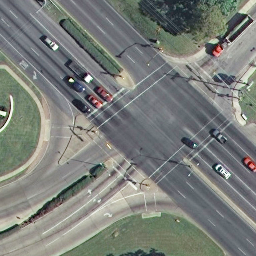
Label: intersection